Question: I am trying to change my table row class name dynamically from my model in datatable to highlight the lines with different color based on my status.
My code is working, and class name is being set. But the css style to table row is applied only to odd rows.
I want to apply the css style to all my rows based on my Model - OverAllStatus result. I also checked, that for all rows in my list - Model.InvoiceDetailsList there is over all status. And, for all those overall status results, i have css style.
My HTML - DataTable code:
'''
<table id="tblDashBoardInvoices" class="table table-striped table-bordered" style="max-width: 100%">
<thead>
<tr style="background-color: #222222; color: white; font-size: small; align-content: center">
<th>VPL ID</th>
<th>From</th>
<th>To</th>
<th>Po Number</th>
<th>Po Qty</th>
<th>Invoice Number</th>
<th>Invoice Qty</th>
<th>Invoice Amount</th>
<th>Currency</th>
<th>Invoice Date</th>
<th>Packingslip Number</th>
<th>Payment Term</th>
<th>Invoice File Name</th>
<th>System File Name</th>
<th>Shipment Date</th>
<th>AP ID</th>
<th>AP Status</th>
<th>Traffic ID</th>
<th>Traffic Status</th>
<th>Wear House Status</th>
<th>Overall Status</th>
<th>By</th>
<th>Edit</th>
</tr>
</thead>
<tbody>
@foreach (var row in Model.InvoiceDetailsList)
{
<tr class="@row.OverAllStatus">
<td>@row.VplTransID</td>
<td>@row.SubmittedBy</td>
<td>@row.SubmittedTo</td>
<td>@row.PoNumber</td>
<td>@row.PoQty</td>
<td>@row.InvoiceNumber</td>
<td>@row.InvoiceQty</td>
<td>@row.InvoiceAmount</td>
<td>@row.InvoiceCurrency</td>
<td>@row.InvoiceDate</td>
<td>@row.TrackingId</td>
<td>@row.PaymentTerm</td>
<td>@row.SuppFileName</td>
<td>@row.SysFileName</td>
<td>@row.ShipmentDate</td>
<td>@row.ApTransactionId</td>
<td>@row.ApStatus</td>
<td>@row.TrafficTransactionId</td>
<td>@row.TrafficStatus</td>
<td>@row.WhStatus</td>
<td>@row.OverAllStatus</td>
<td>@row.UserName</td>
<td><a id="btnEdit" href="#" onclick="btnEditClick(@row.KeyId,'@row.VplTransID @row.ApTransactionId @row.TrafficTransactionId')"><span class="glyphicon glyphicon-edit" aria-hidden="true"></span></a></td>
</tr>
}
</tbody>
</table>
'''
My CSS:
'''
<style>
.Saved {
background-color: #ADD7F2;
}
.InProgress {
background-color: #F1EA55;
}
.Cancelled {
background-color: #F93A07;
}
.Completed {
background-color: #CDEA6A;
}
</style>
'''
Result:

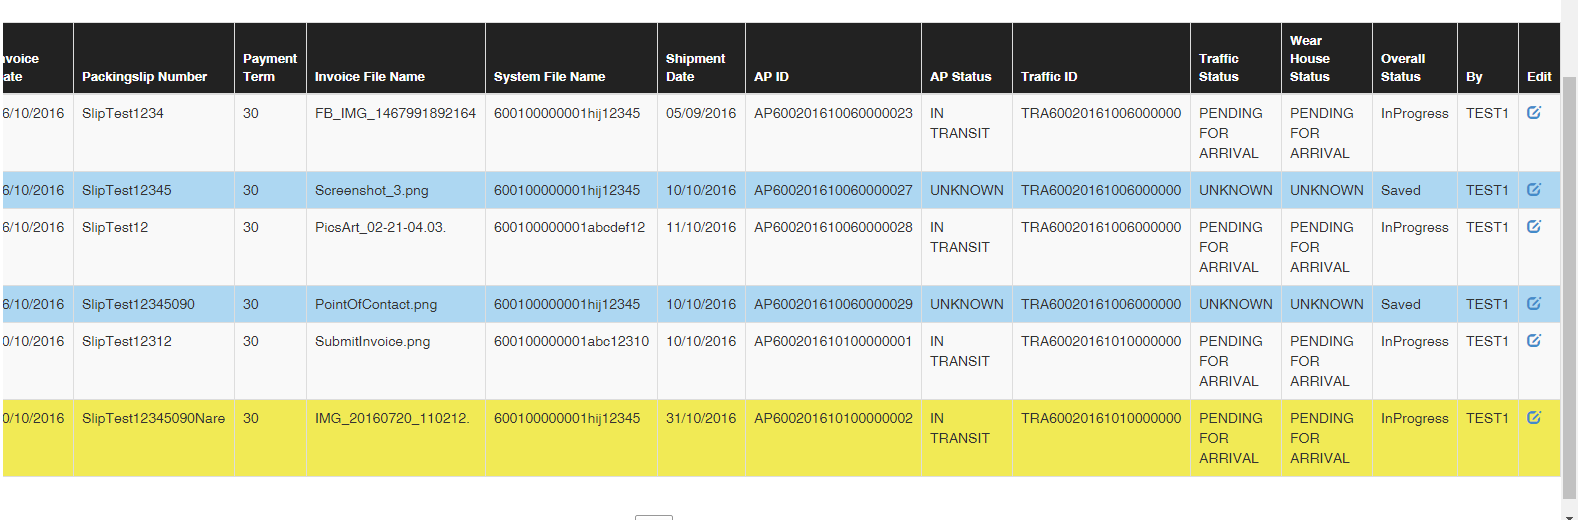
Answer: I think your code is working for all the rows, but another css style definition is overwriting the background color(inspect the element using your browser tools and see which css classes are being applied). So make sure yours overwrite everything else.
You can use '!IMPORTANT;' to do so.
'''
<style>
.Saved {
background-color: #ADD7F2 !IMPORTANT;
}
.InProgress {
background-color: #F1EA55 !IMPORTANT;
}
.Cancelled {
background-color: #F93A07 !IMPORTANT;
}
.Completed {
background-color: #CDEA6A !IMPORTANT;
}
</style>
'''